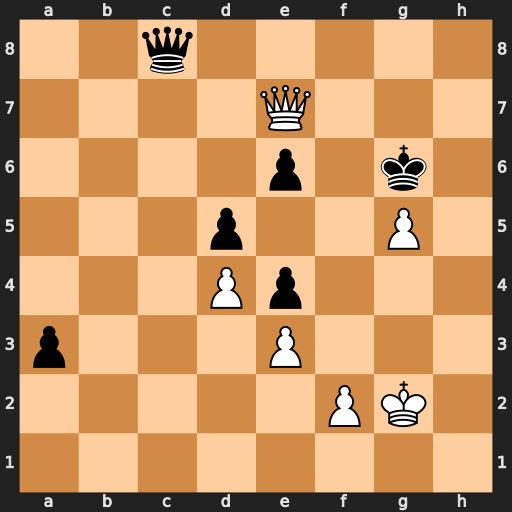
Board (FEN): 2q5/4Q3/4p1k1/3p2P1/3Pp3/p3P3/5PK1/8
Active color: w
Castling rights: -
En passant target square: -
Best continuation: Qf6+ Kh7 g6+ Kh6 g7+ Kh7 Qf8